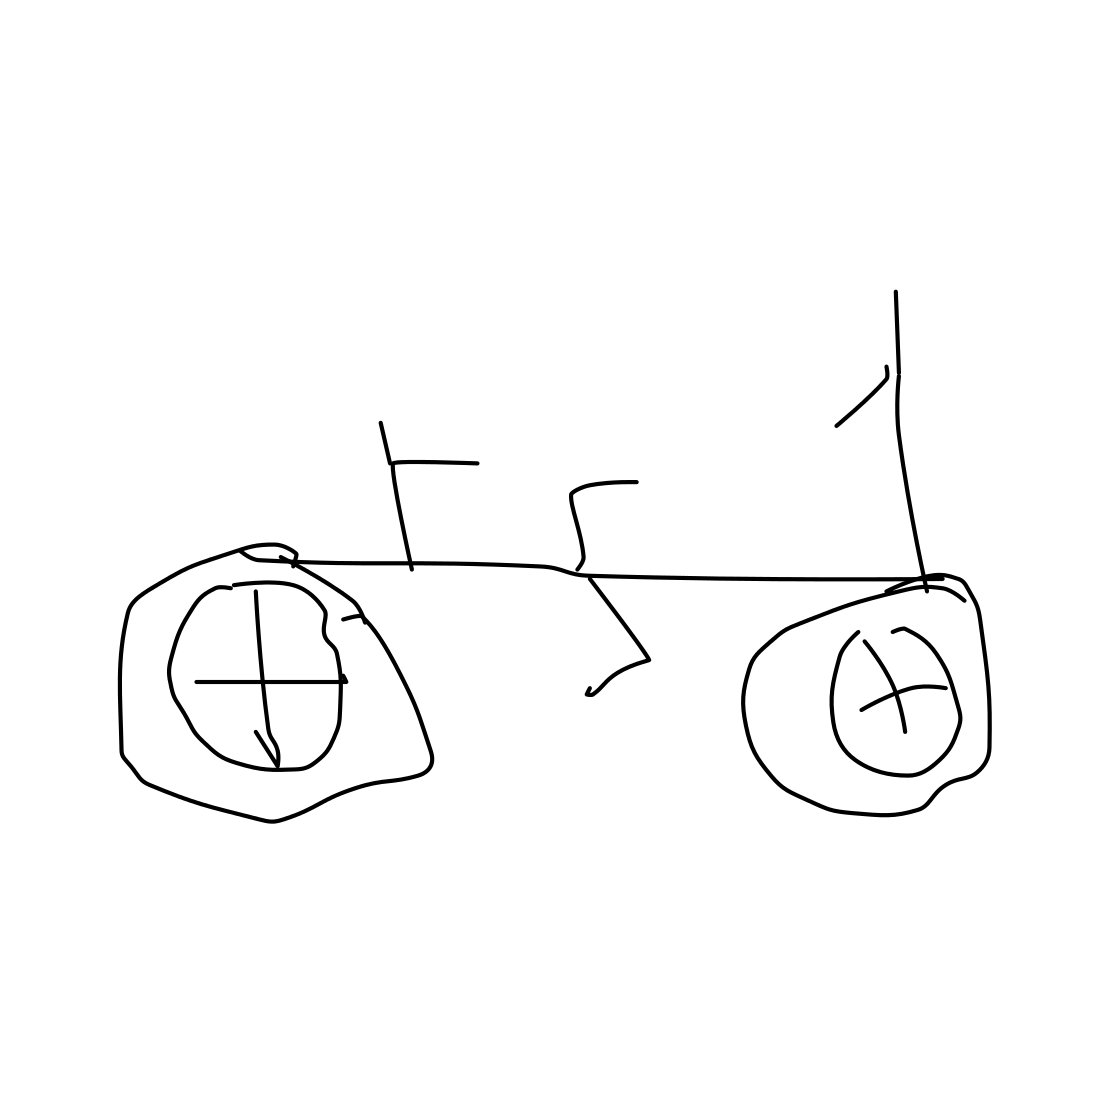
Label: bicycle